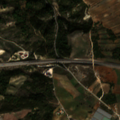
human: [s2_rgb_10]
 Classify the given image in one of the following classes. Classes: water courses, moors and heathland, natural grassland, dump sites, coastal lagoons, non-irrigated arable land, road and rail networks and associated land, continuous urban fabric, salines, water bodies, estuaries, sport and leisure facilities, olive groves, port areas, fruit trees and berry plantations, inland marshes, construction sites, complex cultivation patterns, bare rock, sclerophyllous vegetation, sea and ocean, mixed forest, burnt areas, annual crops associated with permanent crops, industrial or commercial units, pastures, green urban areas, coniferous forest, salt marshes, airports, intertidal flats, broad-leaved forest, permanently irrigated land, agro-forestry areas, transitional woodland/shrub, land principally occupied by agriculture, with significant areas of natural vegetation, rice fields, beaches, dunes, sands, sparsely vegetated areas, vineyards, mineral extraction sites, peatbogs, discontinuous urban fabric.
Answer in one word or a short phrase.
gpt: road and rail networks and associated land, permanently irrigated land, annual crops associated with permanent crops, complex cultivation patterns, land principally occupied by agriculture, with significant areas of natural vegetation, mixed forest, transitional woodland/shrub